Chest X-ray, AP view. Patient: 26 years old, sex M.
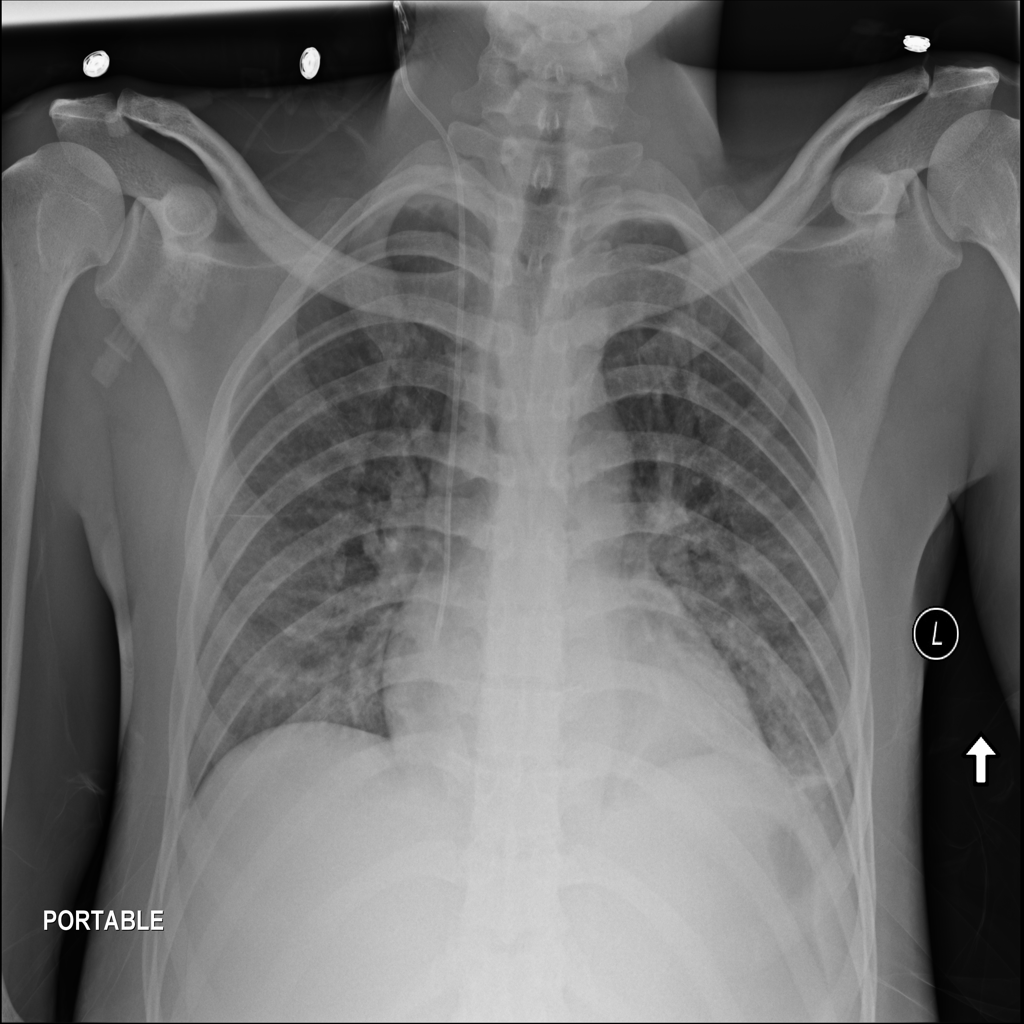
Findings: Effusion